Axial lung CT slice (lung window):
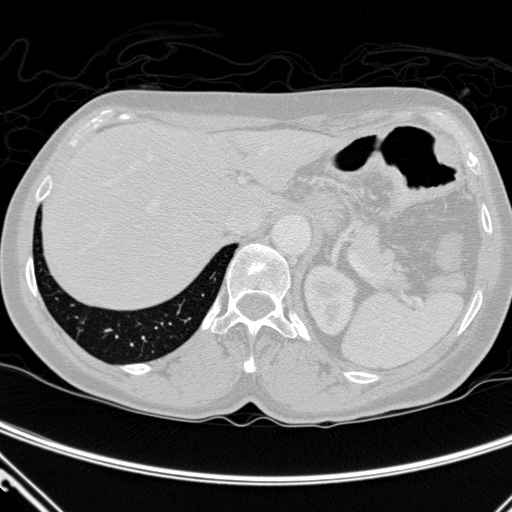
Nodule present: no